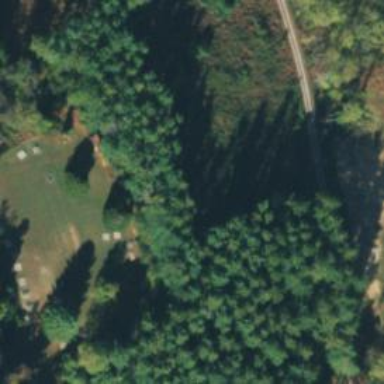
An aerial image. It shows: Campsite with tents.